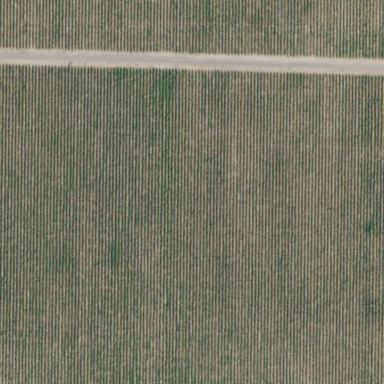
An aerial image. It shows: Vineyard with grape crops.